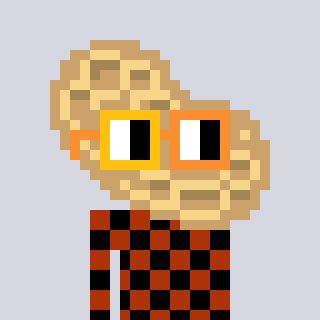
a pixel art character with square yellow and orange glasses, a peanut-shaped head and a hotbrown-colored body on a cool background